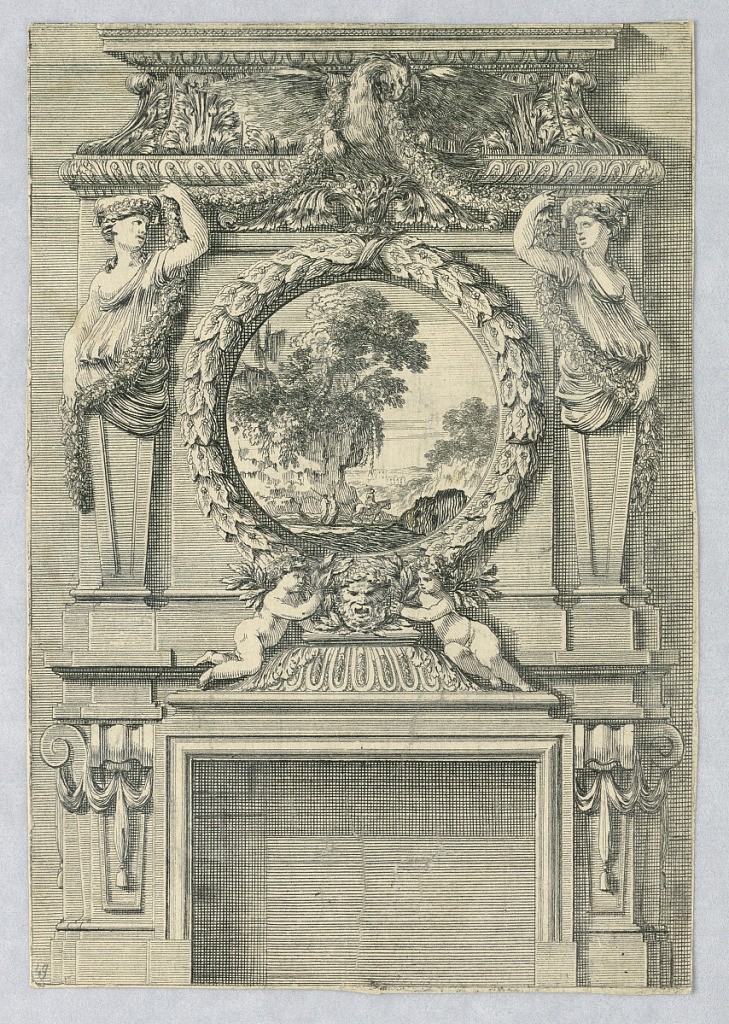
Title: Design for Mantlepiece, from "Cheminées a la Modern"
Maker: Jean Le Pautre, French, 1618–1682
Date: ca. 1660
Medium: Etching on paper
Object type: Print
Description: The overmantle shows gaines with half-figures of women holding a garland, which is suspended from the beak of an eagle, and flanking a circular landscape. Two children crouch beside a mask on a pedestal over the opening.